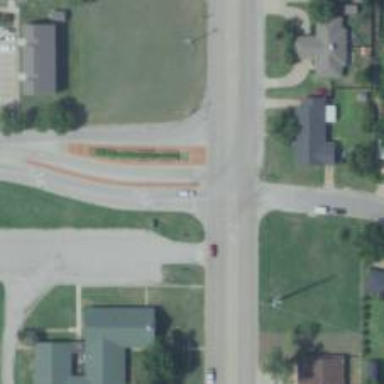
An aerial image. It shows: Road with stop sign.